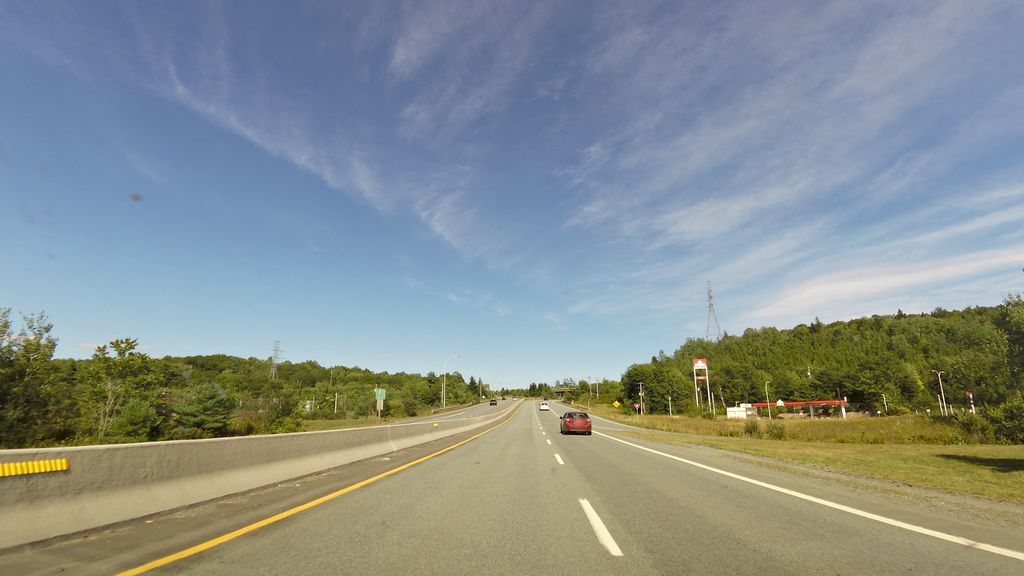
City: halifax